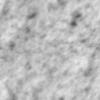
Label: no_change